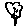
Label: tree